Question: I am new to Prism.
1. Imagin a scenario where you want to develop a multi-region application, but there should are many types of screens and I want those regions to be in one screen only, whereas, for instance in the HomePage which is the application map (like in QuickBooks, see image bellow), there should be no regions, and the whole layout should be different.
2. Also I want that the application should be available for registered users only; unregistered users are automatically forwarded to the LoginView, and they're not supposed to see the regions etc.
How are these two aspects achieved?

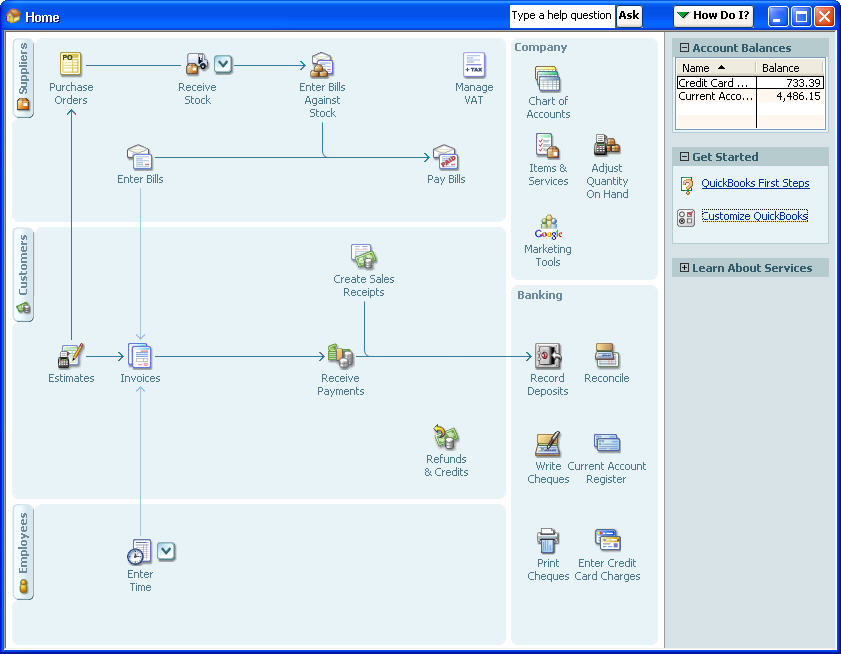
Answer: I think I am going to implement the entire application using <URL>.